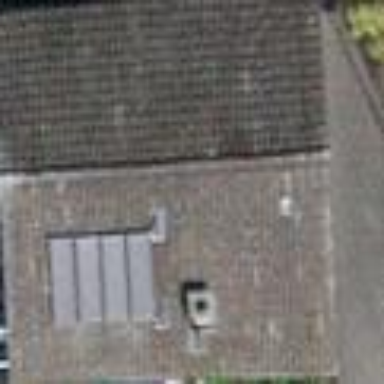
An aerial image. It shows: Building with tile roof.